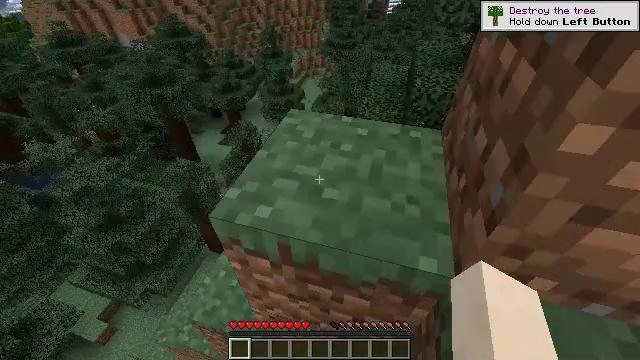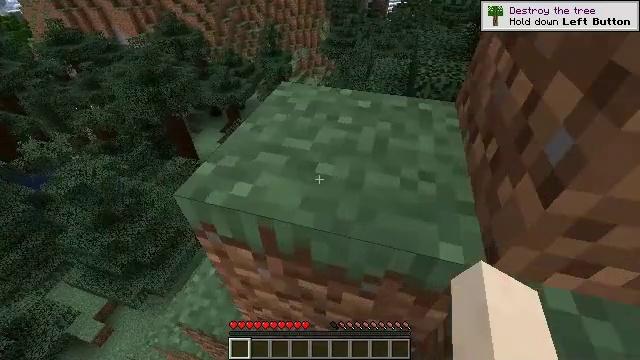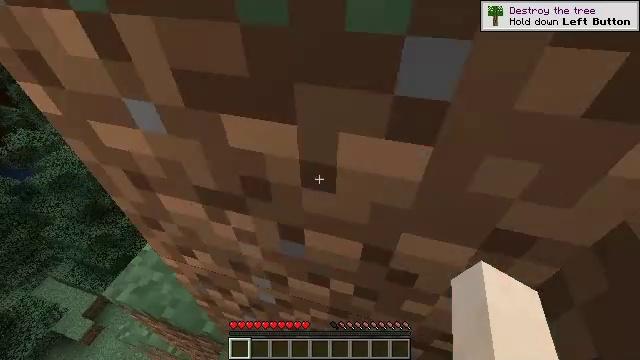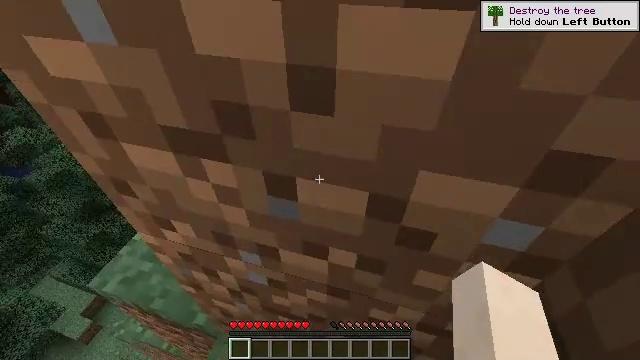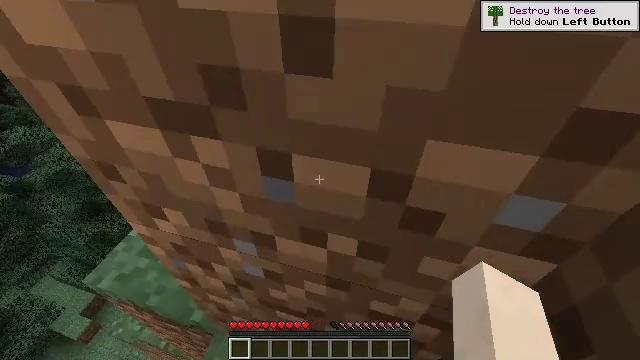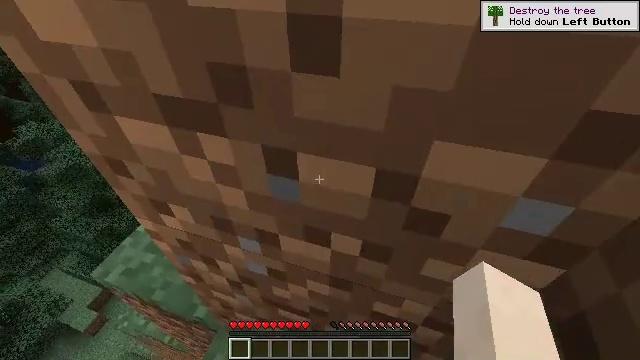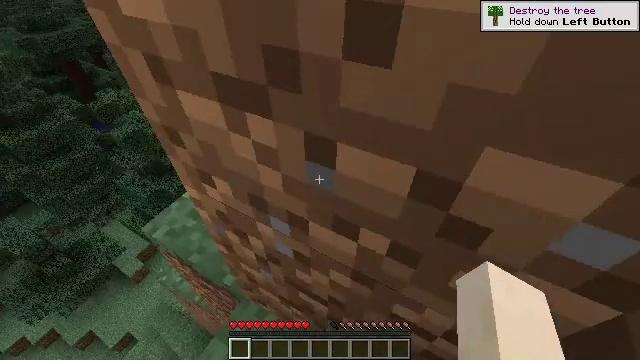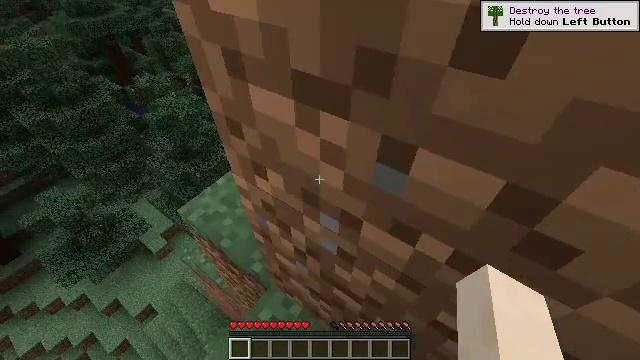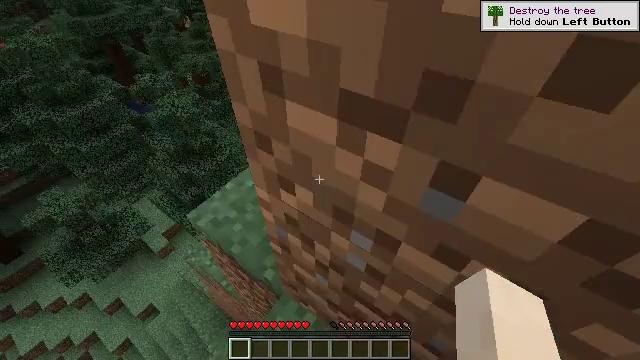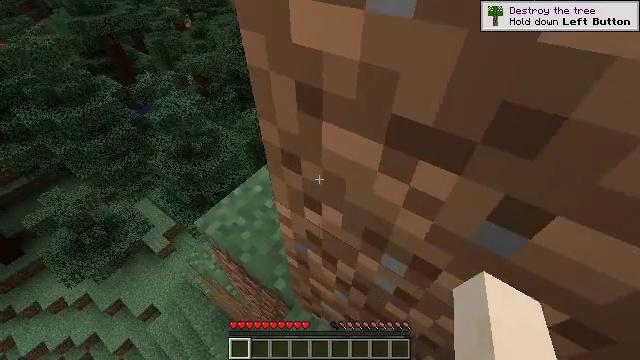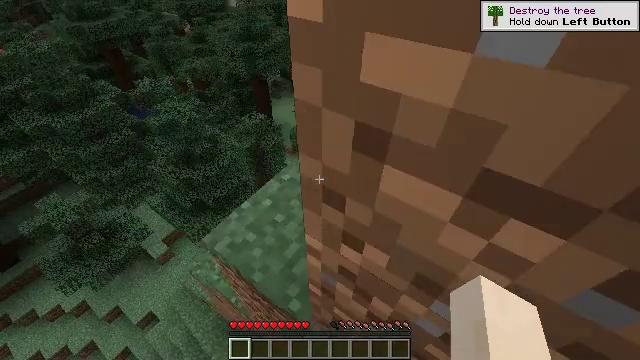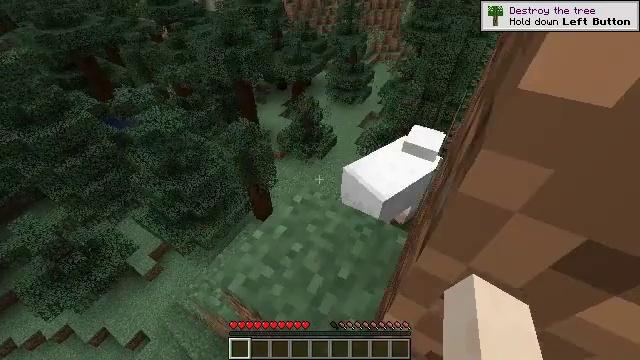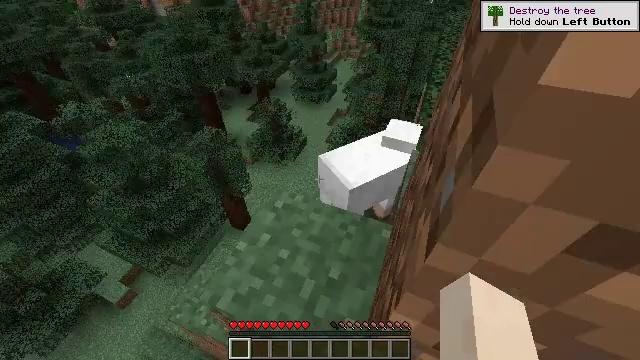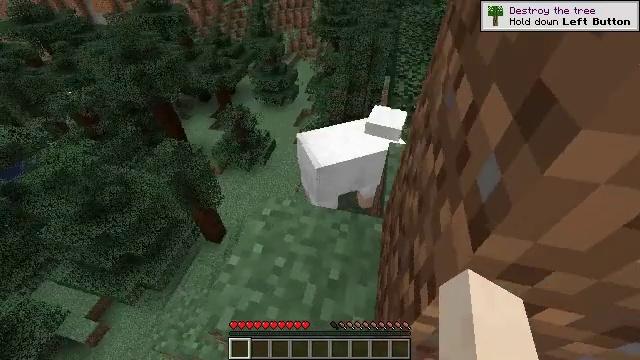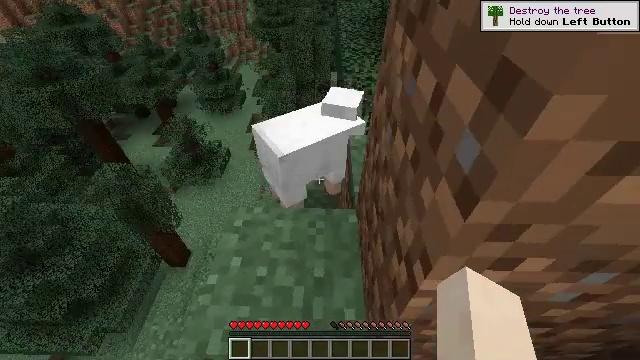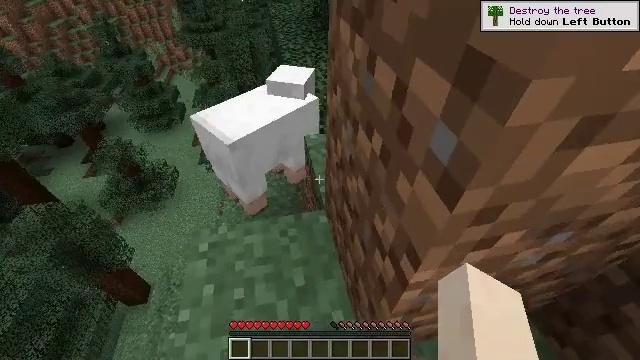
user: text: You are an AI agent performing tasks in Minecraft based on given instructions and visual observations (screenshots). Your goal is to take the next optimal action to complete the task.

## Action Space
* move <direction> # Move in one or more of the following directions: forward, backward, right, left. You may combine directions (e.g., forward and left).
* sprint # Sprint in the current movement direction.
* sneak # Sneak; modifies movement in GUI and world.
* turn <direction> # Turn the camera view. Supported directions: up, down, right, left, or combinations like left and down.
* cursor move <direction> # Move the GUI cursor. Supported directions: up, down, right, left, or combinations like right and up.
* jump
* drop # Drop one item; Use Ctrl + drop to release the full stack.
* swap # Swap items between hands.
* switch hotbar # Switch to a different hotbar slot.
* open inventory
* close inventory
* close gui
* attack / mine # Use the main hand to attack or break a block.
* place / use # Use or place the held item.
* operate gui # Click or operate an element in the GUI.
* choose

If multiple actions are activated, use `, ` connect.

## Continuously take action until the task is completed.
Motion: motion action
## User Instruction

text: Combat the sheep.
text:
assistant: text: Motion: move forward and move right
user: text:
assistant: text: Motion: move forward and move right
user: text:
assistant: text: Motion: move forward and move right
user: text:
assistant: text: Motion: no_op
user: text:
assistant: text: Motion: turn left
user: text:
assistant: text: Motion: turn left and down
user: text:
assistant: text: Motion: move left, turn left and down
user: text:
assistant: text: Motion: move forward and move left
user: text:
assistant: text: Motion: move forward and move left
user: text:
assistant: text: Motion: move forward and move left
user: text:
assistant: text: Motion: move forward, turn right
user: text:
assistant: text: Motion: move forward, turn right
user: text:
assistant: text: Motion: move forward, turn right
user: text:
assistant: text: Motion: move forward, turn right
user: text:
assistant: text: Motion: move forward, turn right
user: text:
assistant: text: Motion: move forward, turn right
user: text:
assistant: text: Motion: move forward
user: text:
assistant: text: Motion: move forward and move left
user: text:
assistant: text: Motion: move forward and move left
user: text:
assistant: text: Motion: turn down
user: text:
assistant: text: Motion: turn left and down
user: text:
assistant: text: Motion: turn left and up
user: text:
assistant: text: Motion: turn up, attack / mine
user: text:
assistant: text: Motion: attack / mine
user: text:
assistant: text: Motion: attack / mine
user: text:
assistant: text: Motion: attack / mine
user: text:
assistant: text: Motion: no_op
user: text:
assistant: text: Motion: no_op
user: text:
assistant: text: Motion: no_op
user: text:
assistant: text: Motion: no_op